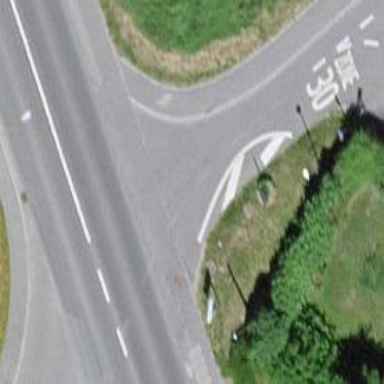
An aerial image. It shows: Road with "give way" sign.